Field crop: maize
Growth stage: 2
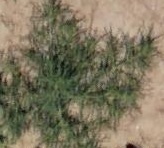
Species: salsola